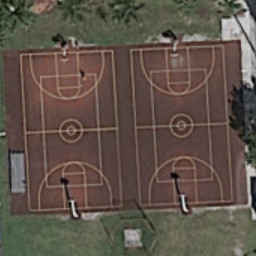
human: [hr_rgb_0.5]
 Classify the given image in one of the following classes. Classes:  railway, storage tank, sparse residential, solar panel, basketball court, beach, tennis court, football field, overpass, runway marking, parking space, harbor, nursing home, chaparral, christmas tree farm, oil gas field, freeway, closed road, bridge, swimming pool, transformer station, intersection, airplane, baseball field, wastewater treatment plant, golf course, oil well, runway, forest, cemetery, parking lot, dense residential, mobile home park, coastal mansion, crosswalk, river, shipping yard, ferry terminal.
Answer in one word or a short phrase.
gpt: basketball court